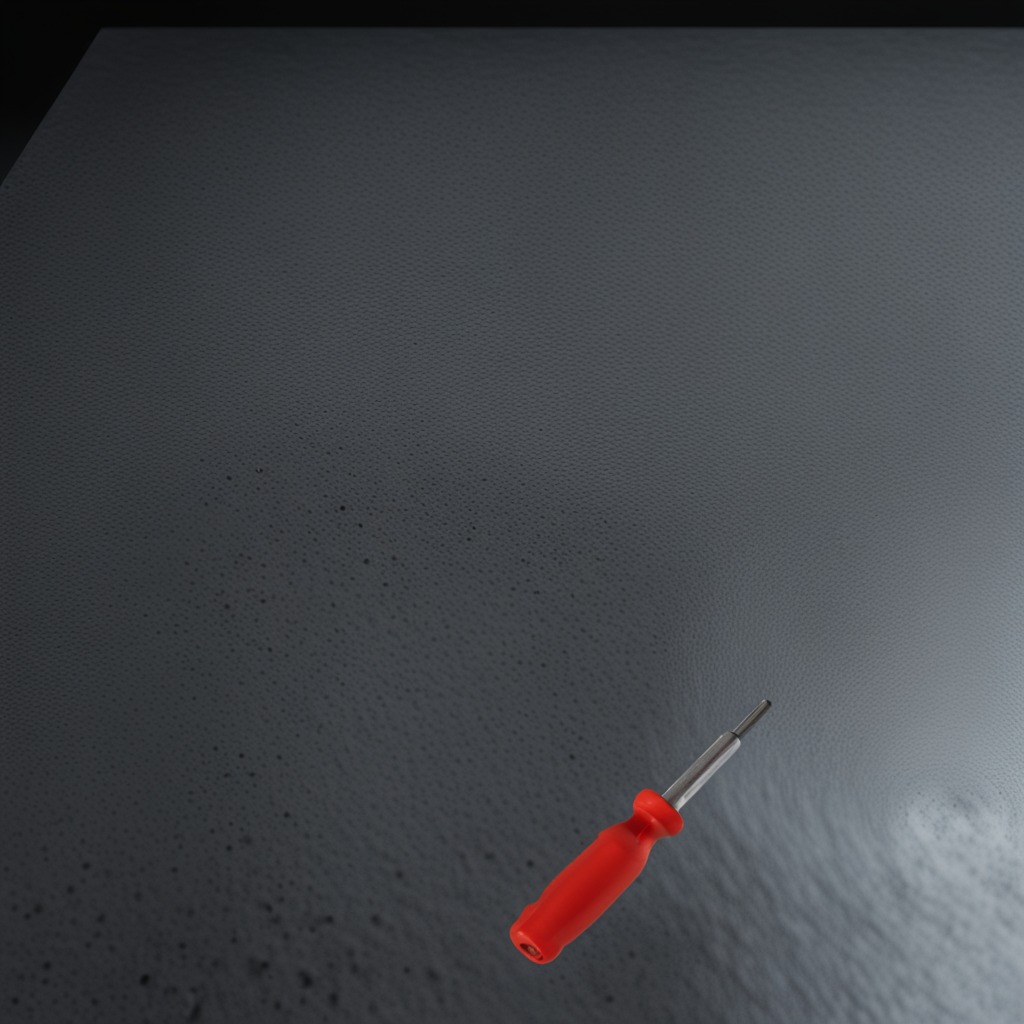
A screwdriver is lying on the clean granite table inside a workshop at night.